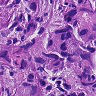
Metastatic tissue present: yes